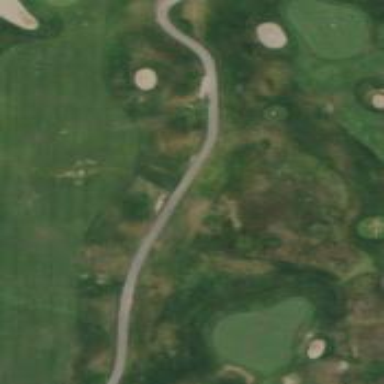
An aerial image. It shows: Well-maintained golf fairway within grassy area designated for the sport of golf.